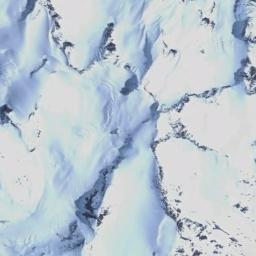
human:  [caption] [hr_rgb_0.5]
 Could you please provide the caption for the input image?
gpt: The snowberg is covered with snow and ice and a horn peak remains at the top of the snowberg .

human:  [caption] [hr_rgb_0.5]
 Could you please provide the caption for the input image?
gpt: A snow-covered mountain covered in large areas .

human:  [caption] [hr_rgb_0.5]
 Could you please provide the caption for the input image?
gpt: There is snow on the part of the snowberg .

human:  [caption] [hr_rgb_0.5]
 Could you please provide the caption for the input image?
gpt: The snow berg is full of white snow .

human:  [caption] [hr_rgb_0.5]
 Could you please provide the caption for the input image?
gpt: There are full of snow on the snowberg .